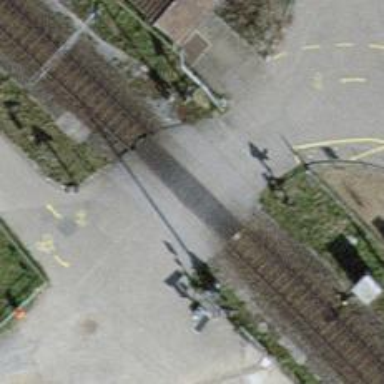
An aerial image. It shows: Level crossing on the railway with lights and full barrier.